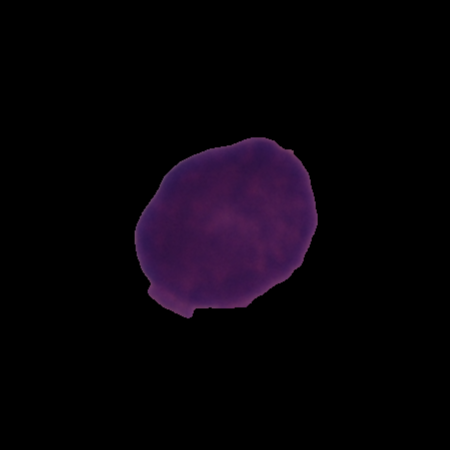
Label: healthy